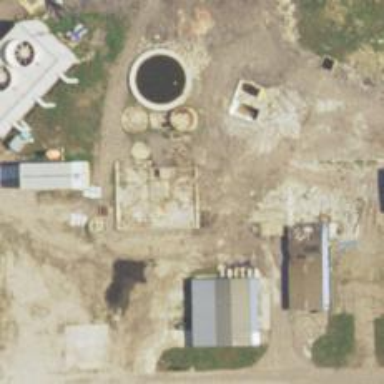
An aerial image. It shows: Generator is pictured.